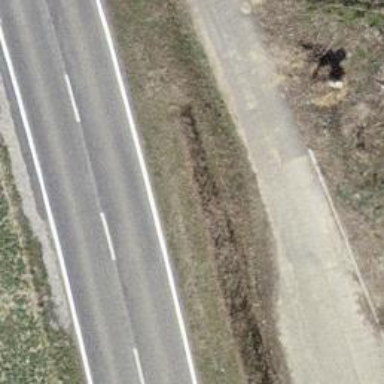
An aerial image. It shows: Hedge barrier.